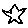
Label: star